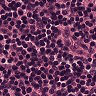
Metastatic tissue present: no